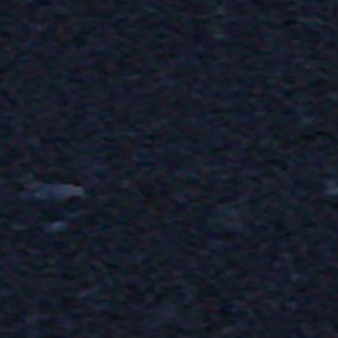
Label: other